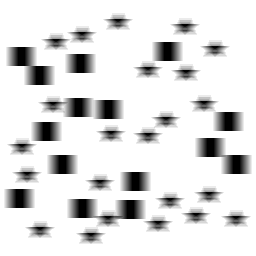
Squares: 15
Triangles: 0
Stars: 23
Total shapes: 38